Question: I'm in the process of making some adjustments to an app, including changing to a navigation-based interface. As part of that change I've written a view controller that contains a 'UINavigationController'. The problem is, for some strange reason the 'UINavigationBar' and 'UIToolbar' managed by the 'UINavigationController' are displaced 20px down from where they should be. I've managed to produce the following example that demonstrates the issue:
'''
// MyAppDelegate.m
@implementation MyAppDelegate
@synthesize window = _window;
- (BOOL)application:(UIApplication *)application didFinishLaunchingWithOptions:(NSDictionary *)launchOptions
{
self.window.frame = [[UIScreen mainScreen] applicationFrame];
[self.window makeKeyAndVisible];
TestController* tc = [TestController new];
[self.window addSubview:tc.view];
return YES;
}
@end
// TestController.m
@implementation TestController
- (void)loadView
{
self.view = [[UIView alloc] initWithFrame:CGRectZero];
UINavigationController* navController = [UINavigationController new];
navController.view.backgroundColor = [UIColor blueColor];
[navController setToolbarHidden:NO animated:NO];
[self.view addSubview:navController.view];
}
@end
'''
This produces the following result on my machine:

As you can see, the controls are 20px down from where I'd expect them to be. I've tried just about everything I can think of (various combinations of 'wantsFullScreenLayout', 'autoresizesSubviews', etc) with no positive effect. This also has nothing to do with programatically messing with the statusbar (as seems to be the case in most other examples of this I have come across), since I do not at any point mess with the statusbar. This occurs with or without a root view controller in the navigation controller - if there is one, it's contents are shifted 20px down too (so they actually are in the right place relative to the navigation bar and toolbar).
Any help much appreciated!
After a bit of investigation, it seems that removing the line 'self.window.frame = [[UIScreen mainScreen] applicationFrame];' seems to correct the positioning of the navigation bar and toolbar and content. That said, now some other views in the application are in the wrong place (up underneath the statusbar). My understanding is that line is generally recommended to ensure that the window is the correct size?
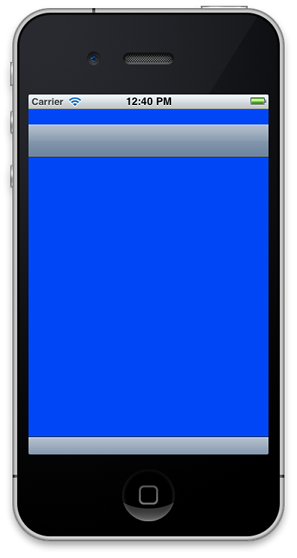
Answer: As mentioned in my edit, removing the line 'self.window.frame = [[UIScreen mainScreen] applicationFrame];' seems to have corrected 95% of my problems. I've managed to fudge an approach to fix the other 5% by using the same background colour for my window and the remaining views having issues, but I can't say I'm thrilled with this solution - I shouldn't have to do that.
I'll keep experimenting, and if I find a better result will certainly post an edit here.